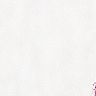
Metastatic tissue present: no